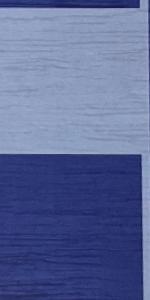
Label: Empty